Aerial crown-view tile of a tropical tree (Barro Colorado Island, Panama), acquired 20250124:
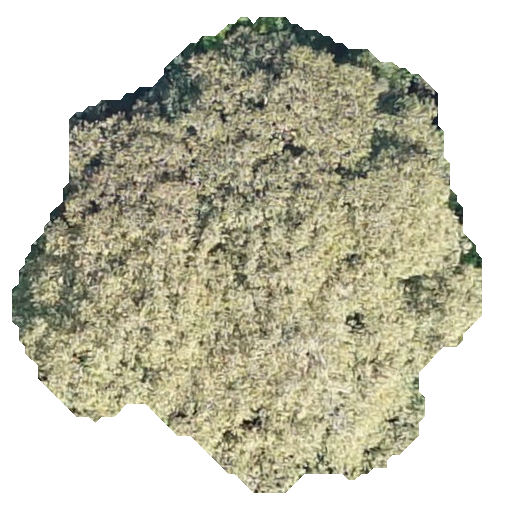
Species: Dipteryx oleifera
GBIF accepted scientific name: Dipteryx oleifera
Crown area: 231.759 m²